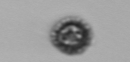
Label: Pseudochattonella_farcimen